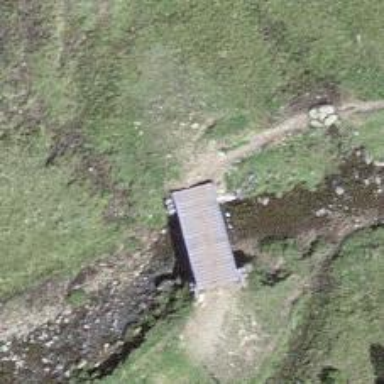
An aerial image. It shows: Path leading to bridge.